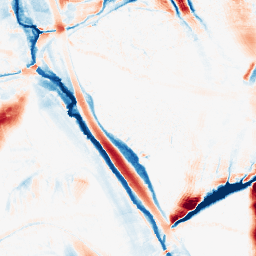
Category: morphological
Decomposition family: morphological_ellipse
Decomposition parameters: operation: average
width: 20
height: 50
Upsampling method: bicubic_16x
Upsampling parameters: scale: 16
Upsampling scale: 16